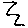
Label: zigzag